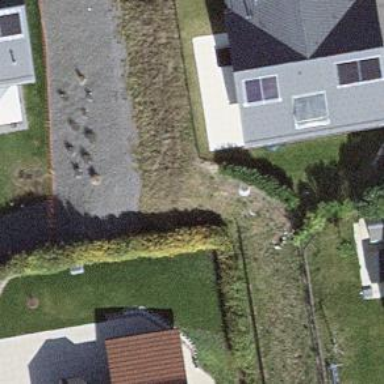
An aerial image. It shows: Simple house.